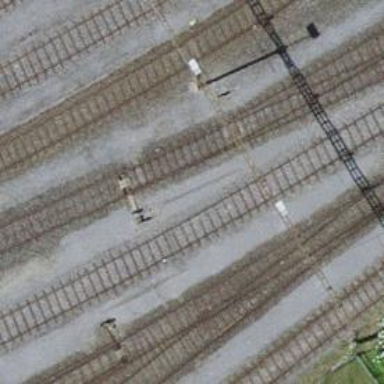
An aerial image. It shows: Single-track electrified railway service yard with contact line for trains.